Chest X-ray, AP view. Patient: 64 years old, sex M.
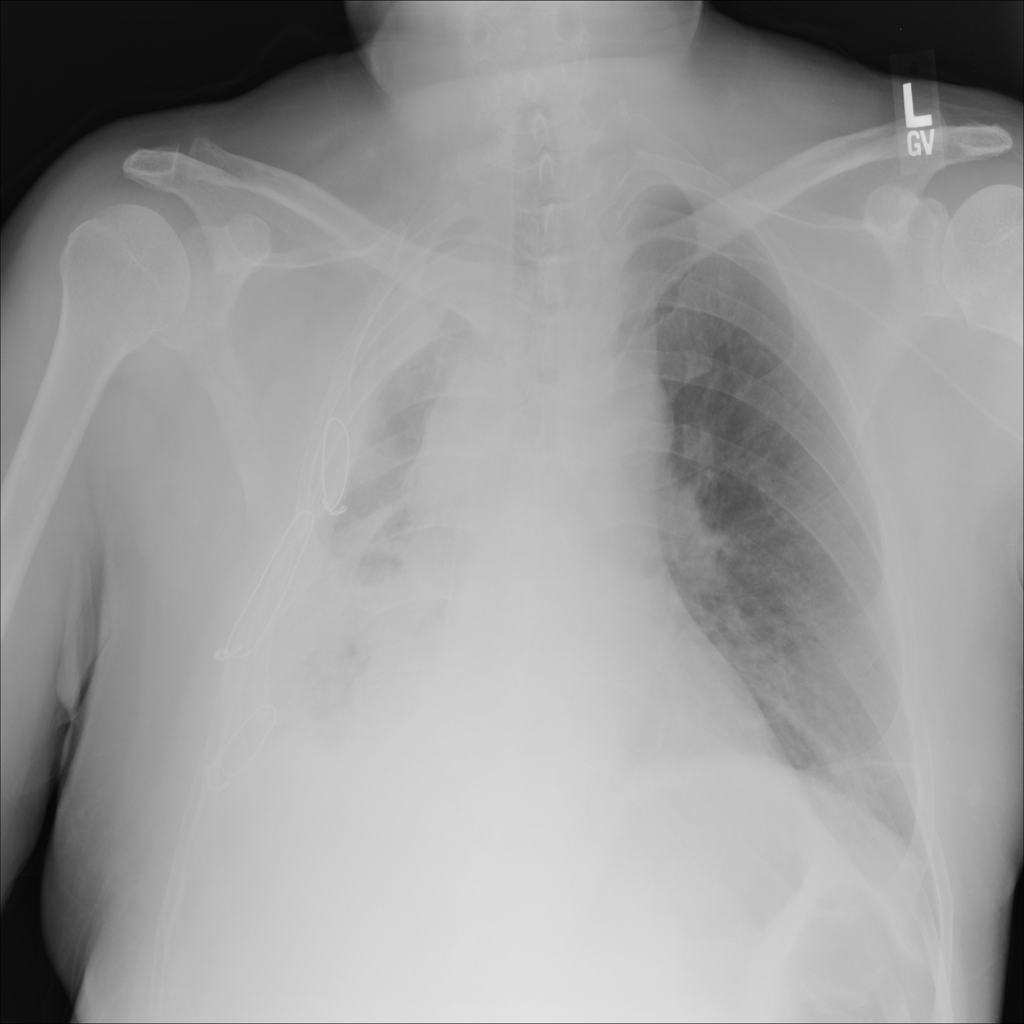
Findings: No Finding